Question: I put my favicon.ico in my public folder, and it shows up on my localhost, but when I check it out on the internet,  shows up instead. My app is hosted through heroku, and the domain is provided by hover. Where is this failing?
Also, in case this helps, here is the code I'm using to render the favicon:
'''
<!DOCTYPE html>
<html>
<head>
<link rel="shortcut icon" href="/favicon.ico" />
<title>Shoulak Predictions</title>
<%= stylesheet_link_tag 'application', media: 'all' %>
<%= javascript_include_tag 'application' %>
<%= csrf_meta_tags %>
<%= render 'layouts/shim' %>
</head>
<body>
<%= render 'layouts/header' %>
<div class="container">
<% flash.each do |key, value| %>
<div class="alert alert-<%= key %>"><%= value %></div>
<% end %>
<%= yield %>
</div>
<div class="container">
<%= render 'layouts/footer' %>
<%= debug(params) if Rails.env.development? %>
</div>
</body>
</html>
'''
## Update
If I go to 'mydomain.com/favicon.ico', I do download the favicon that I uploaded. ALSO, if I go to 'therealapp.herokuapps.com', it shows up. I think somehow my domain provider may be providing their own?
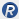
Answer: I was doing Hover forwarding, not using the DNS features. Hover automatically uses their own favicon.